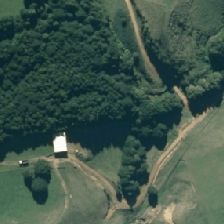
Land cover: indigenous_forest